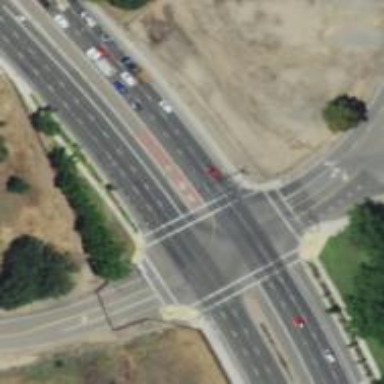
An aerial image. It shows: Busway road.